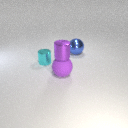
large blue metal sphere behind large purple rubber sphere